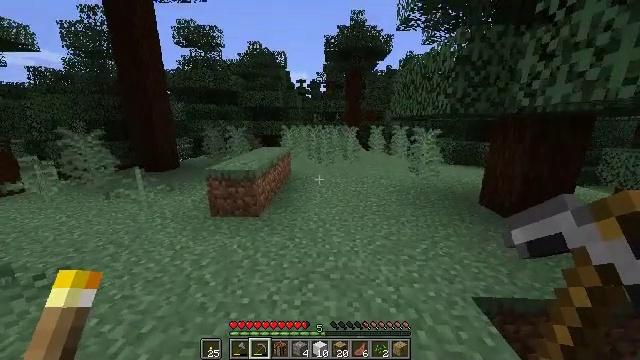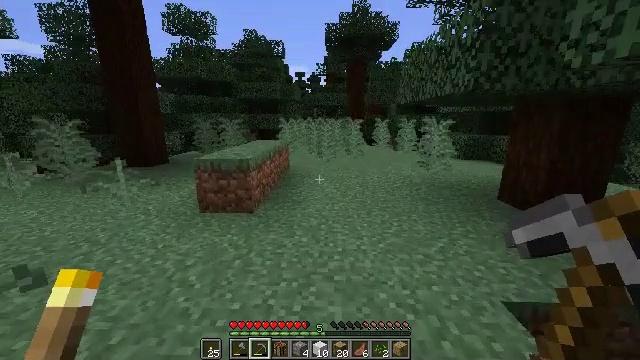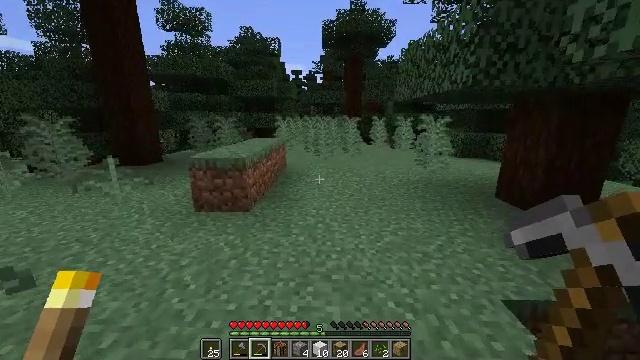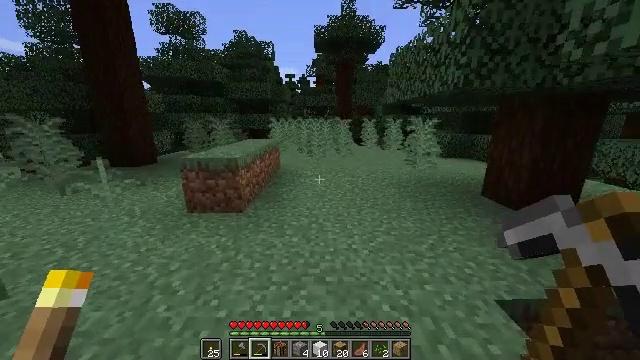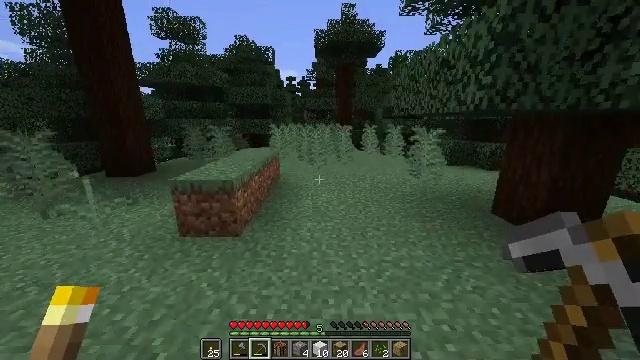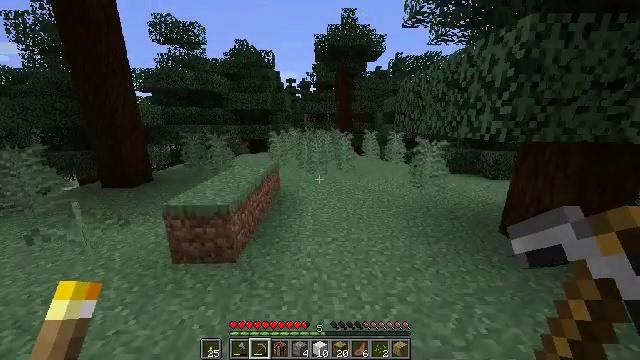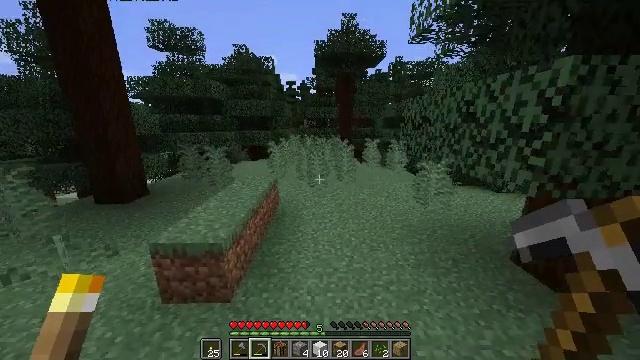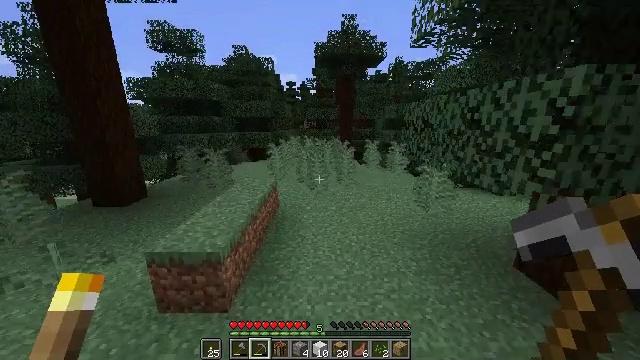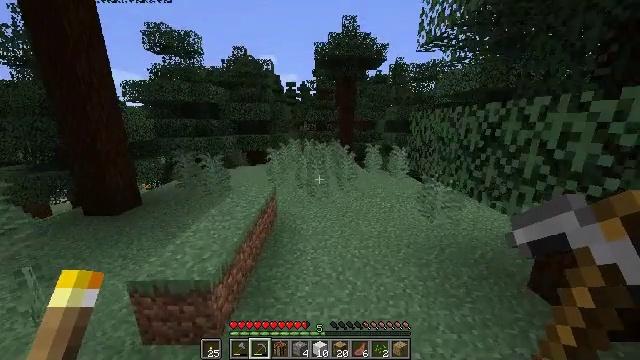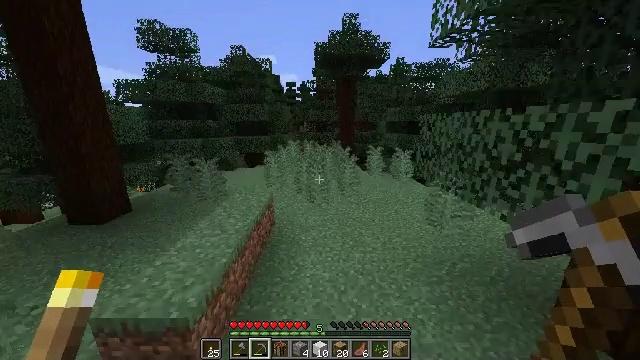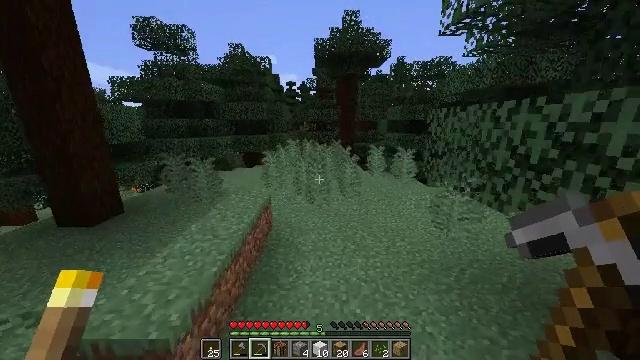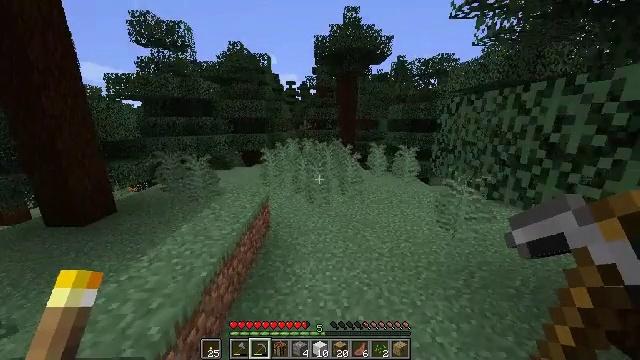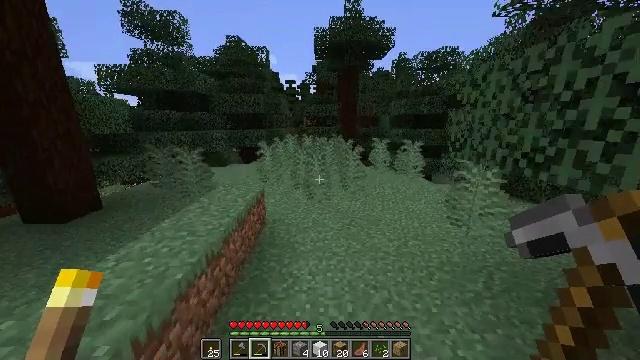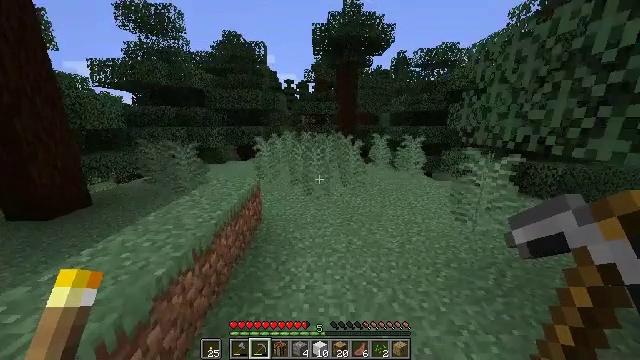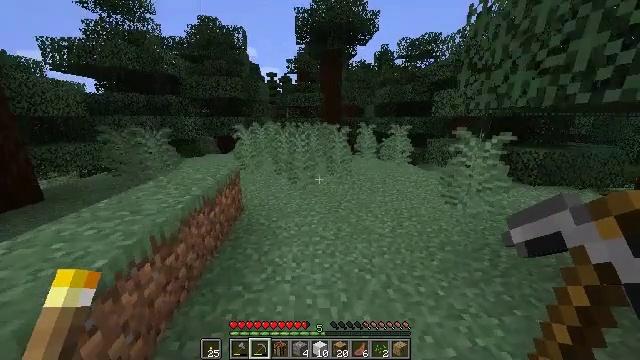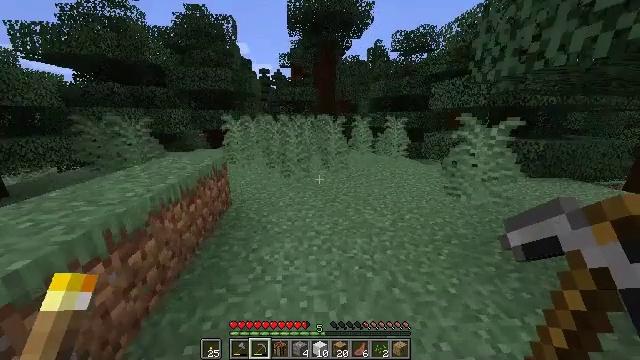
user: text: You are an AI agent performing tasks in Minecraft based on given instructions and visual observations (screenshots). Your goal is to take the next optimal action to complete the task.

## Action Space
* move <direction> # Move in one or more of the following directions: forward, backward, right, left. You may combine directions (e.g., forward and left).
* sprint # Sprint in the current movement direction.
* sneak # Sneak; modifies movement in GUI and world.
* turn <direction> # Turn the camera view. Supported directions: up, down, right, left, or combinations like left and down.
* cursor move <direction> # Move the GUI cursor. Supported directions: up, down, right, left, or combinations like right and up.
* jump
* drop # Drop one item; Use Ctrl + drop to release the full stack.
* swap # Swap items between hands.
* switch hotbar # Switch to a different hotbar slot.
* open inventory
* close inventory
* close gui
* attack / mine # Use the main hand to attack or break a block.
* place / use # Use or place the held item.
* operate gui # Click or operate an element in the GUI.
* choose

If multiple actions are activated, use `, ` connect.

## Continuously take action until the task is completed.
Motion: motion action
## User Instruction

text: Mine fern in the forest.
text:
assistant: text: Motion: move forward, sprint, jump
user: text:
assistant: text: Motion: move forward, sprint, jump
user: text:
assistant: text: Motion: move forward, sprint, turn right, jump
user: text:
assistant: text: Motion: move forward, sprint, jump
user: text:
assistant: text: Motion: move forward, sprint, jump
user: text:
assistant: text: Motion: move forward, sprint, jump
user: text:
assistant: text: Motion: move forward, sprint, jump
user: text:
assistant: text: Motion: move forward, sprint, jump
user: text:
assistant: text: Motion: move forward, sprint, jump
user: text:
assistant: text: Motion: move forward, sprint, jump
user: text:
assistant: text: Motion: move forward, sprint, jump
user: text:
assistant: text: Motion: move forward, sprint, jump
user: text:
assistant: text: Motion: move forward, sprint, jump
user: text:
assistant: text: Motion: move forward, sprint, turn right and down, jump
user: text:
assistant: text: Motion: move forward, sprint, turn right, jump
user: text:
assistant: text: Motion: move forward, sprint, jump
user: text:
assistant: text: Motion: move forward, sprint, jump
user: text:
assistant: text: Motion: move forward, sprint, jump
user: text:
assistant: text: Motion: move forward, sprint, jump
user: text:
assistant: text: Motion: move forward, sprint, jump
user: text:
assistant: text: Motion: move forward, sprint, jump
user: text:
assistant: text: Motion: move forward, sprint, jump
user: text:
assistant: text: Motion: move forward, sprint, jump
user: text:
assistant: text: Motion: move forward, sprint, jump
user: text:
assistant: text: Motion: move forward, sprint, jump
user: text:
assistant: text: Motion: move forward, sprint, jump
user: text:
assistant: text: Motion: move forward, sprint, turn left and down, jump
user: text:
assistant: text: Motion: move forward, sprint, turn left and down, jump
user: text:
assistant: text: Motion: move forward, sprint, jump
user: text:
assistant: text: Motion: move forward, sprint, jump